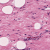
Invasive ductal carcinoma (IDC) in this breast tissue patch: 0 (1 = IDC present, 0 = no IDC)